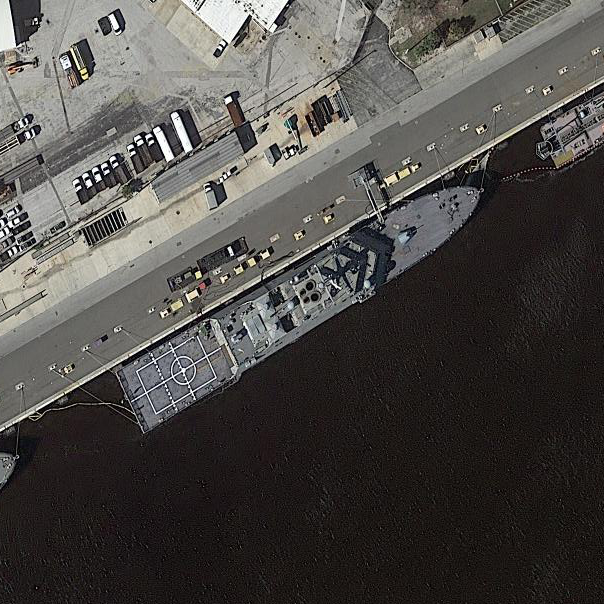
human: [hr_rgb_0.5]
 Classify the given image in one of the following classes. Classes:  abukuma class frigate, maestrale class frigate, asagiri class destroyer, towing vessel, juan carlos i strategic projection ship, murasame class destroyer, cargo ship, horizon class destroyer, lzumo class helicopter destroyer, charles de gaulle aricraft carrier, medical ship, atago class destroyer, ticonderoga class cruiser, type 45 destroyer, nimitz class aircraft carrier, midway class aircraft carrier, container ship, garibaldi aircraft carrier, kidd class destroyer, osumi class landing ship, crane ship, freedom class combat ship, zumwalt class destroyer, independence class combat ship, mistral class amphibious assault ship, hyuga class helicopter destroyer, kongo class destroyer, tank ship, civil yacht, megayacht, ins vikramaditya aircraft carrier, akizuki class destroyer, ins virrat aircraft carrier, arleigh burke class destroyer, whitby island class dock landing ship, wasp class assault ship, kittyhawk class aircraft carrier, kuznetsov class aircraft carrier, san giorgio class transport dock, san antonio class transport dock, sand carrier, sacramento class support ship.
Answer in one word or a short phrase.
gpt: Freedom class combat ship